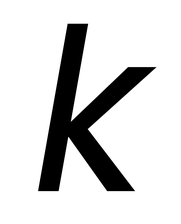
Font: Poppins-Italic